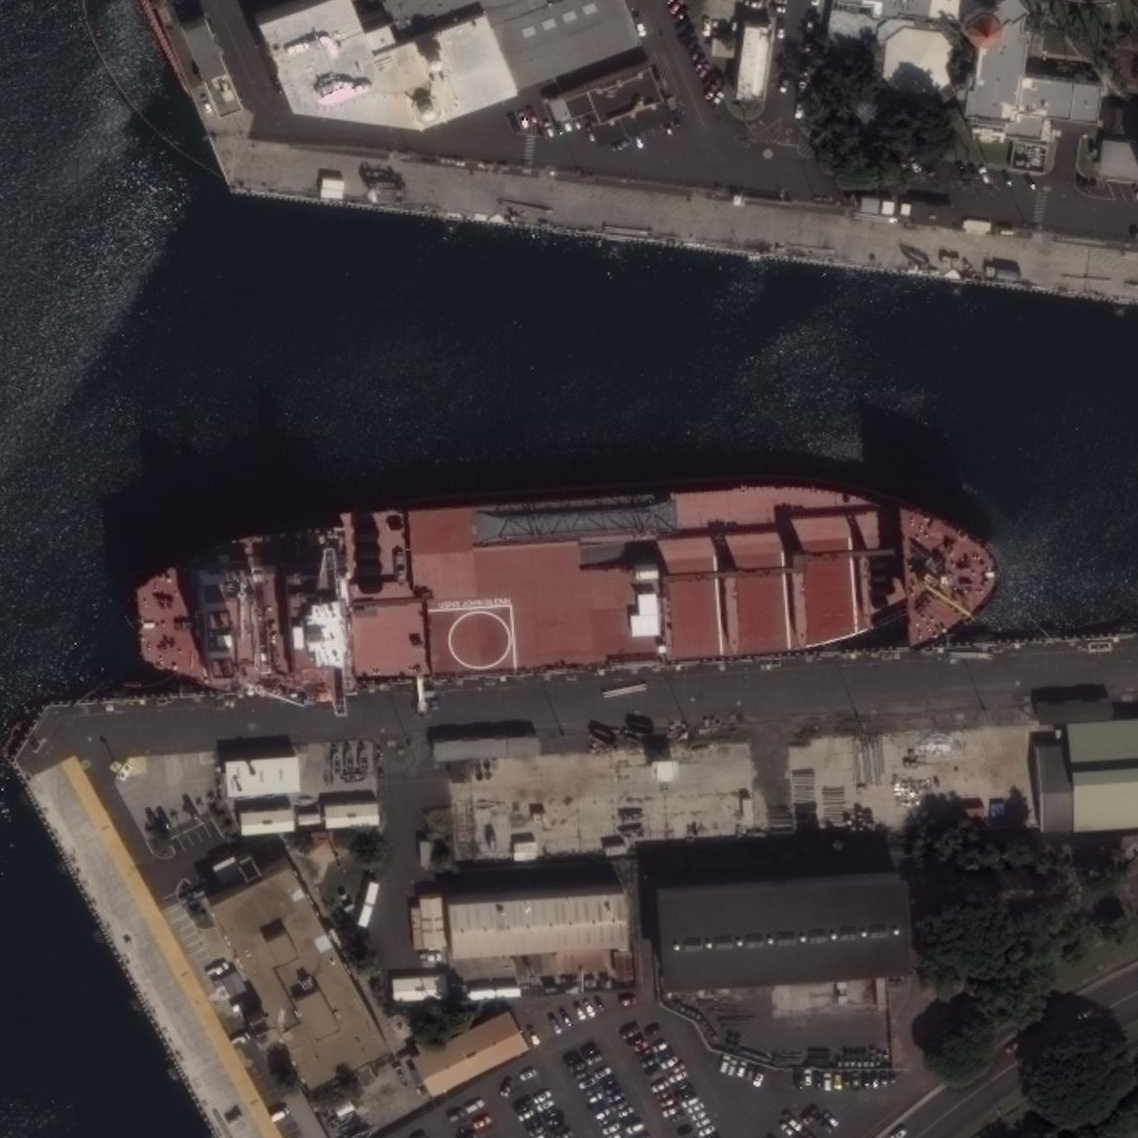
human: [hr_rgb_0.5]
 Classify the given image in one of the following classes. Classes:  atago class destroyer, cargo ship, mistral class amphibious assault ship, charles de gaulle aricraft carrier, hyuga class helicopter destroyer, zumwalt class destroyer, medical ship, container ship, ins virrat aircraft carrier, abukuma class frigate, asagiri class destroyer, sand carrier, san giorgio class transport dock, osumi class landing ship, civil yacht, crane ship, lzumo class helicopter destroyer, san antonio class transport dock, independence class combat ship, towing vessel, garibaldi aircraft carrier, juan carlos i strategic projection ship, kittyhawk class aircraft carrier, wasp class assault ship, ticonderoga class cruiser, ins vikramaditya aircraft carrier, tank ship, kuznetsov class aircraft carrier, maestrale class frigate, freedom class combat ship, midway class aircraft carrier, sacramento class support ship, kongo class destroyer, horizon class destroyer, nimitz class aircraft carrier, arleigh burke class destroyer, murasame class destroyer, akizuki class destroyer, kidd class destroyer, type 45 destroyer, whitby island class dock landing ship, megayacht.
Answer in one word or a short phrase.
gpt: Cargo ship